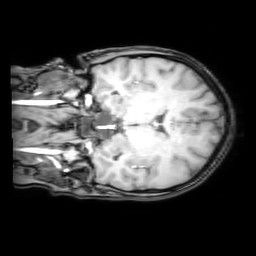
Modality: T1w
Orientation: coronal
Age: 28
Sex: female
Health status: healthy
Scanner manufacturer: philips
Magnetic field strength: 3 T
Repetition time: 0.012 s
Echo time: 0.0037 s